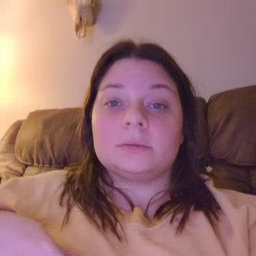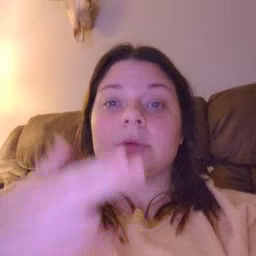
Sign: cute